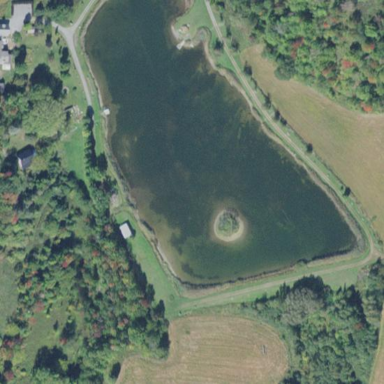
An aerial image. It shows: Serene pond surrounded by nature.